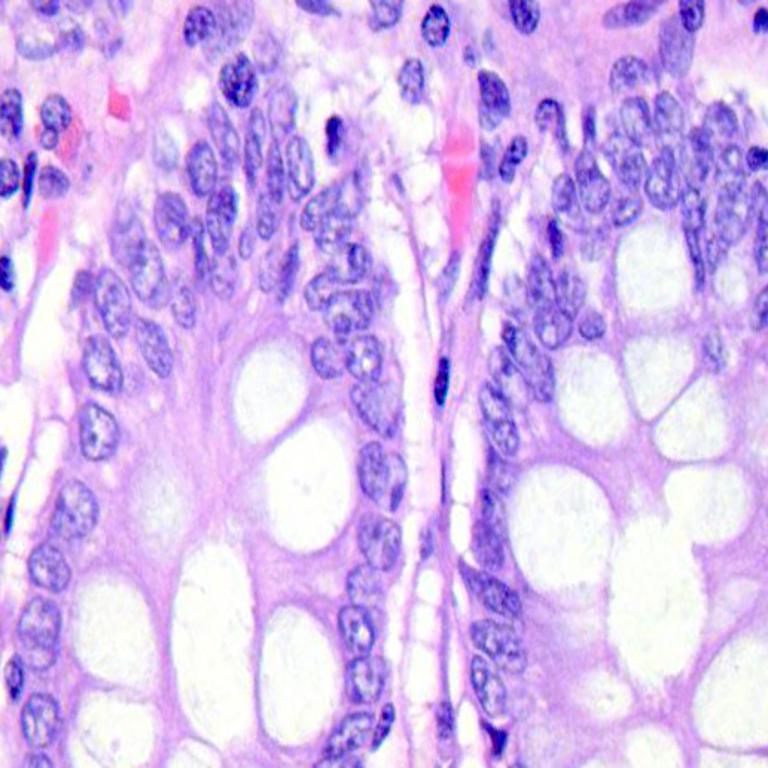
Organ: colon
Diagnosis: benign